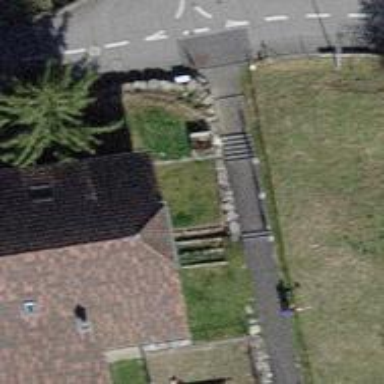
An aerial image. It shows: Set of steps on the road.